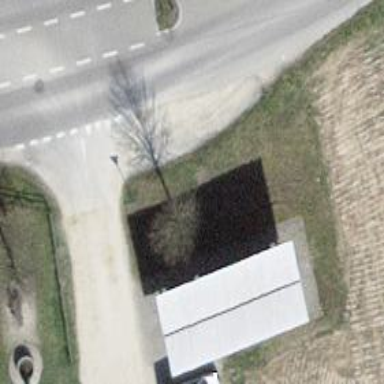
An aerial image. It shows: Memorial dedicated to Dampflok.